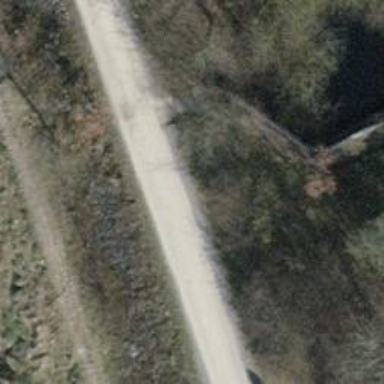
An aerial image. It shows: Track with compacted grade 2 surface.